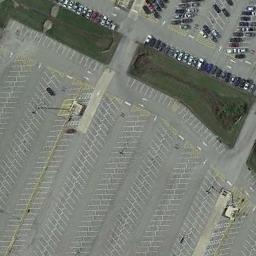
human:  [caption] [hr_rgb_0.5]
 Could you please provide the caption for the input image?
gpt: The parking lot is next to the grass .

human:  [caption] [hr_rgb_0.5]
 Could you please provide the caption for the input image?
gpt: Many cars of different styles are on the parking lot .

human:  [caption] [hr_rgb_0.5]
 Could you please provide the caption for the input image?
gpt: Six rows of cars were parked in the parking lot .

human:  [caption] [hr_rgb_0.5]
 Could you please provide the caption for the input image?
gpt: The parking lot has lots of empty parking spaces but lots of cars are in the next parking lot .

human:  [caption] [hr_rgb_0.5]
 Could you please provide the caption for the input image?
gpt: The parking lot with some cars is beside a parkin lot with no cars .